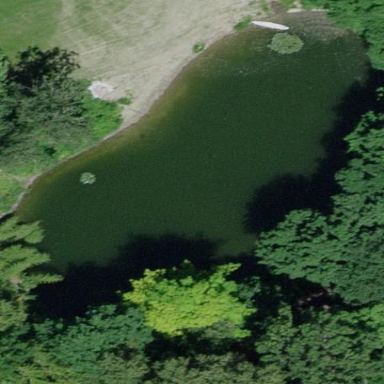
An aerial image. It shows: Peaceful pond surrounded by nature.